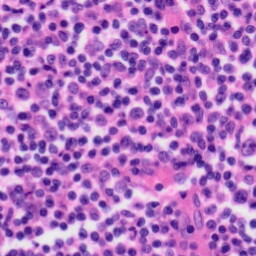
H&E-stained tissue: Tonsil